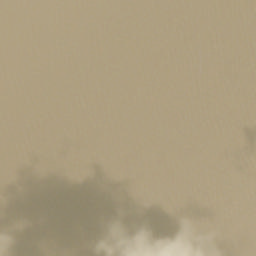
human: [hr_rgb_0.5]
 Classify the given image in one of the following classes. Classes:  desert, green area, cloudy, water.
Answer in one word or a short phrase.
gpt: cloudy